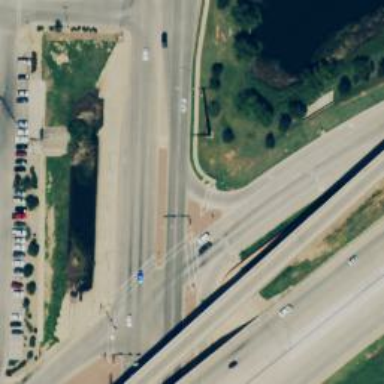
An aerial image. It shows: Secondary link road.